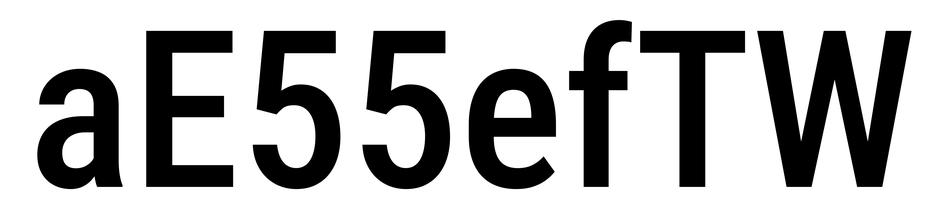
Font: Roboto_Condensed_Medium